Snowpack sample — Snodgrass Mountain, Crested Butte, Colorado (2/4/25, 12:06 PM MST)
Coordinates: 38.923, -106.968
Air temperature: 35 °F
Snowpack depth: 80 cm
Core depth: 20 cm
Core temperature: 33.8 °F
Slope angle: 14°, slope face: 78°
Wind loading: low
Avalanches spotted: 0
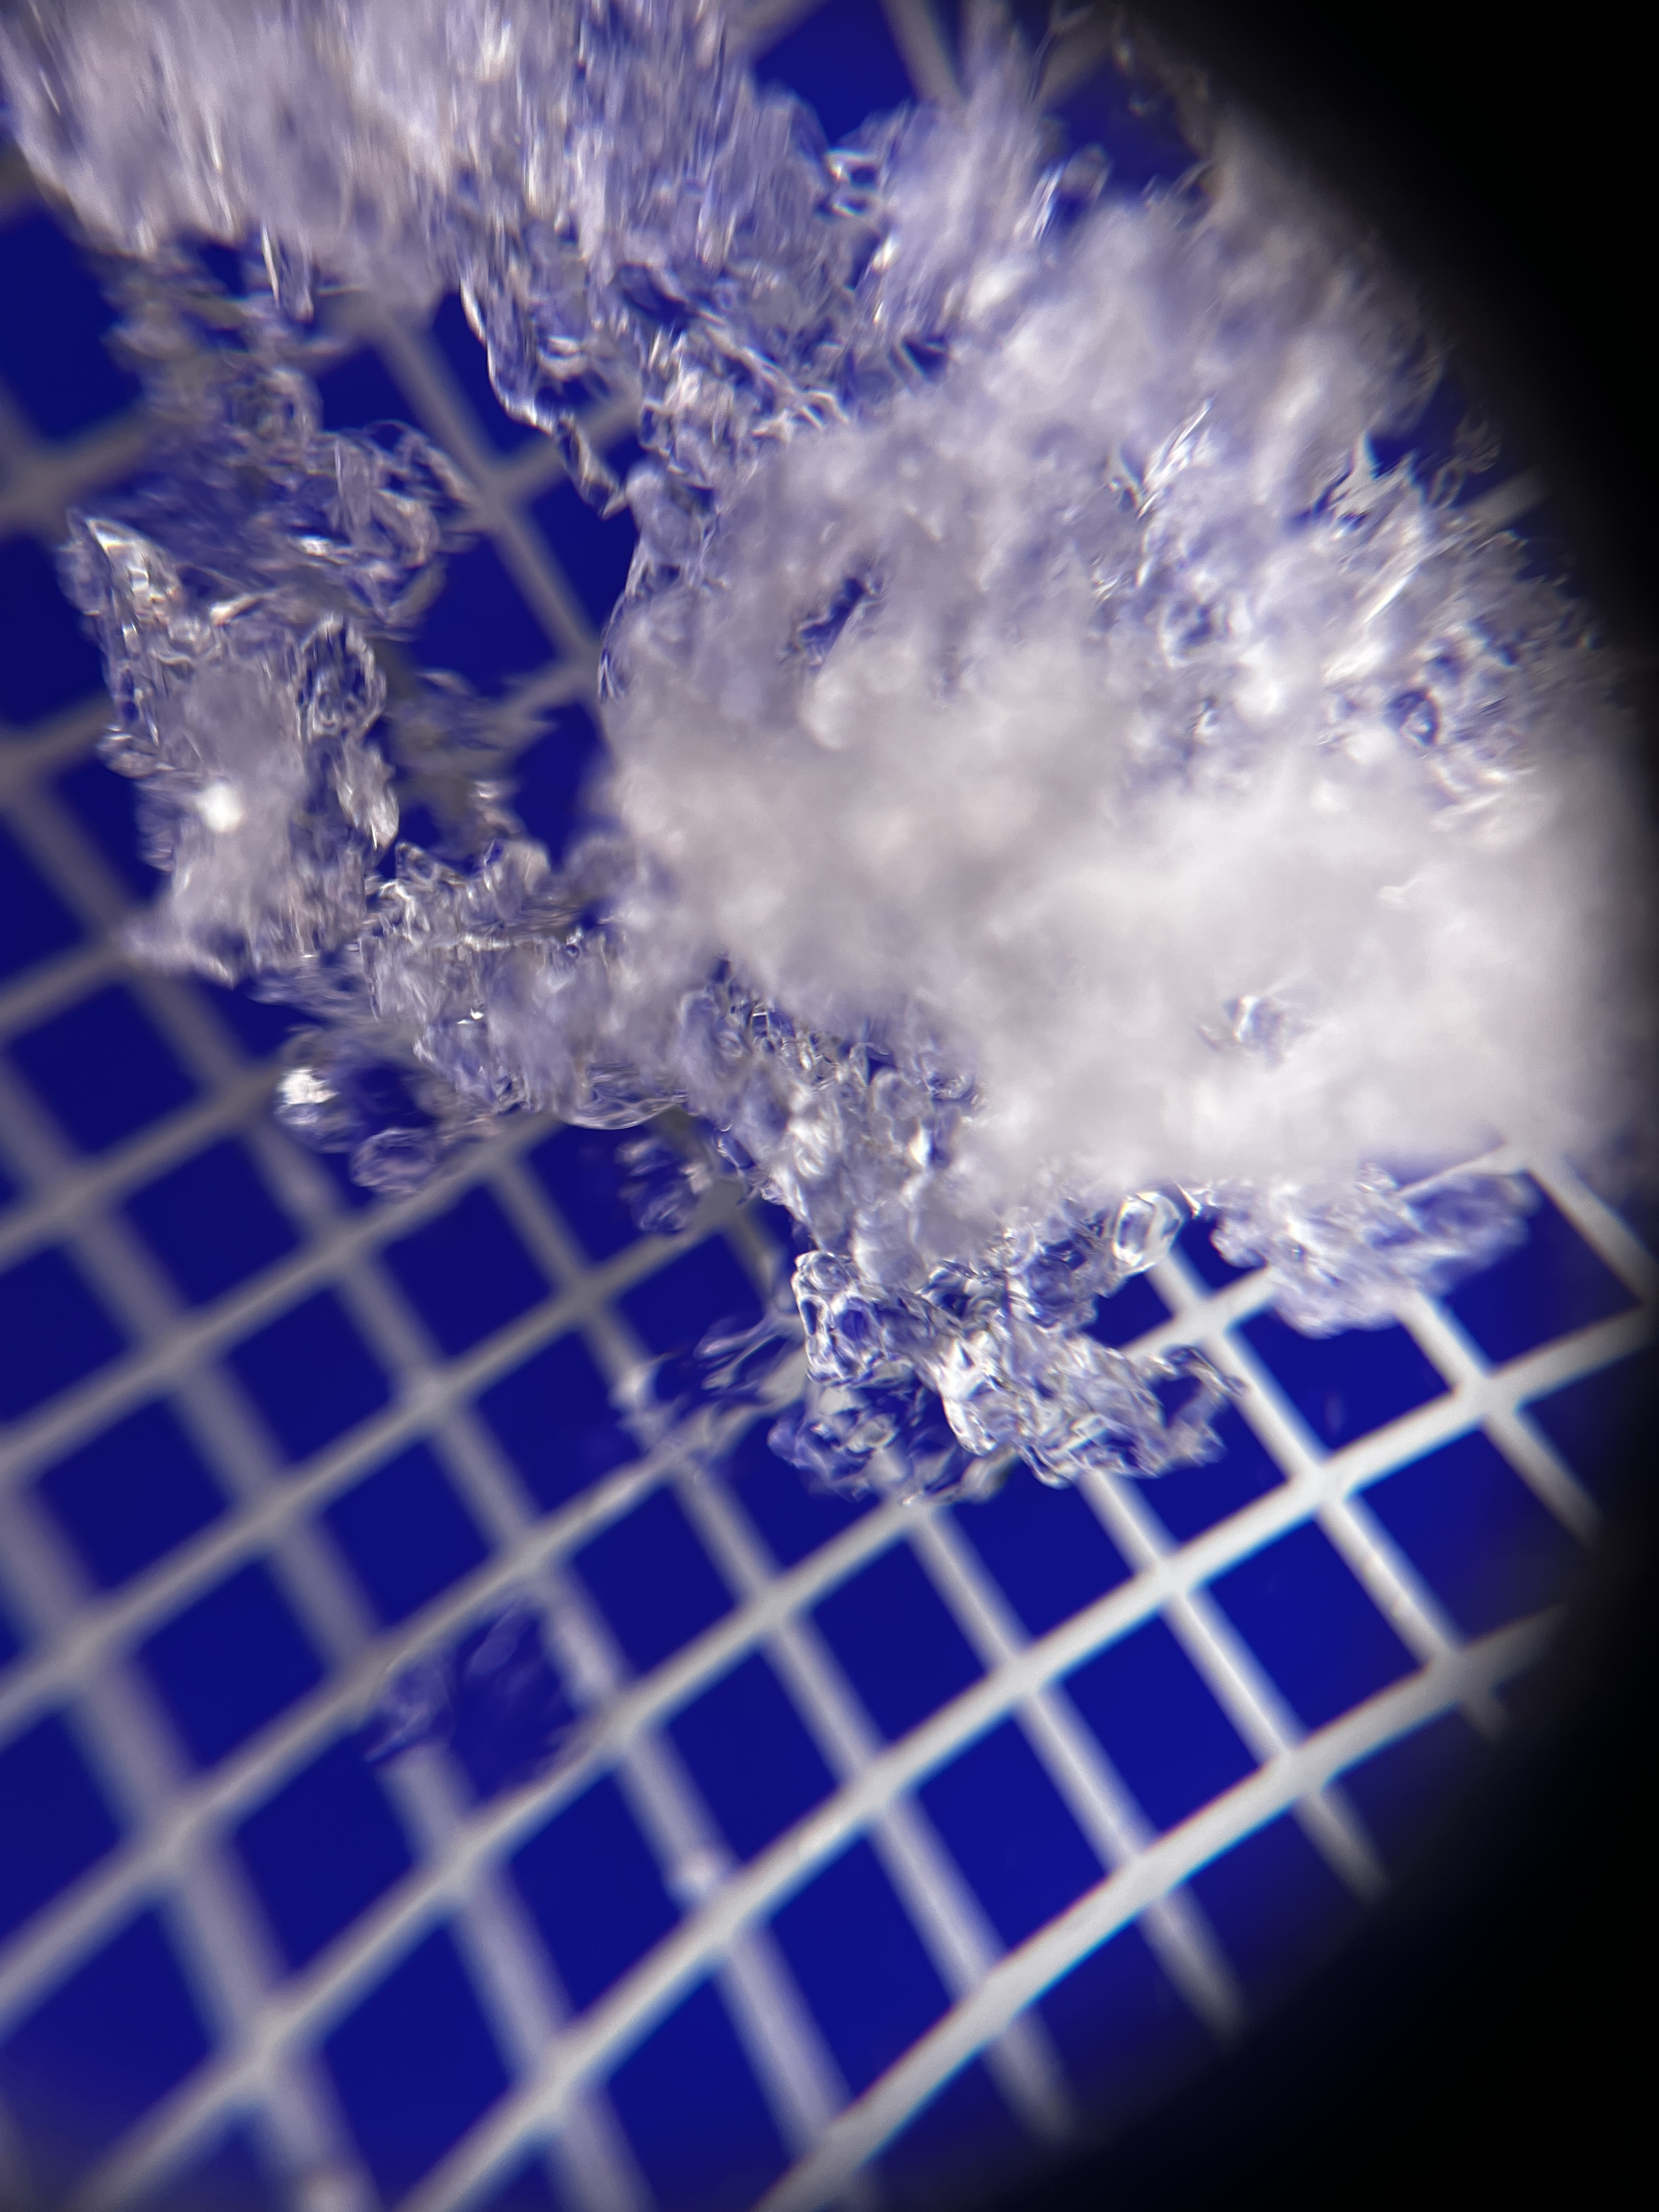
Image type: magnified_profile
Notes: No avalanches nearby, unusually warm weather for the last month reported by residents, Collected 25 yards from treeline